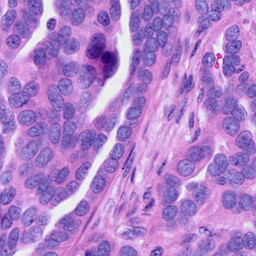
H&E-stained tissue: Ovarian